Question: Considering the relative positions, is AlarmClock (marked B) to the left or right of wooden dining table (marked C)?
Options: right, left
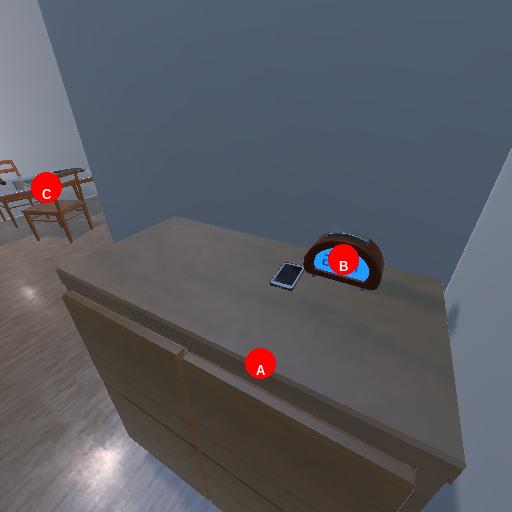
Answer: right